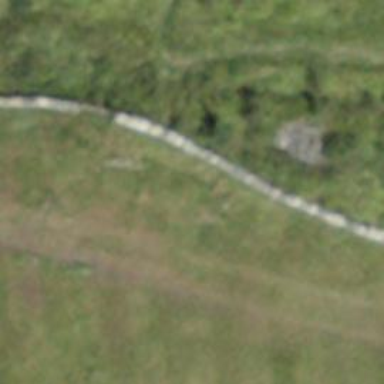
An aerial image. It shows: Wall made of dry stone.